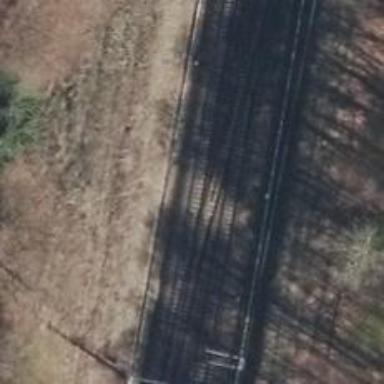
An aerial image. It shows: Milestone along the railway track with catenary mast.